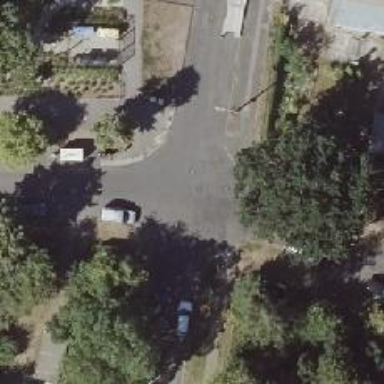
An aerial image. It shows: Smooth asphalt road in residential area.